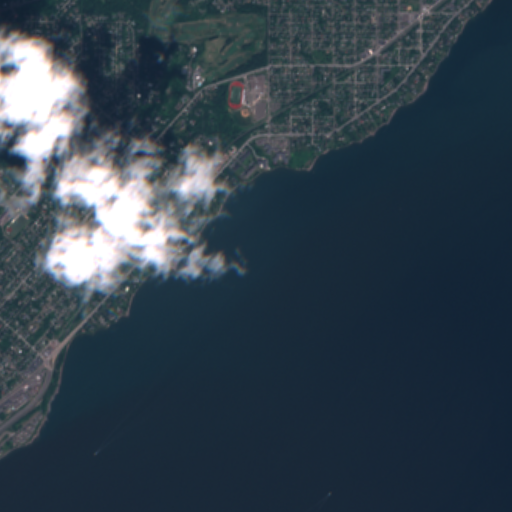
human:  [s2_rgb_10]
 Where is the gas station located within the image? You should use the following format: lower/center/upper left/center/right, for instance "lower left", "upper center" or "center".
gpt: The gas station is located in the lower left of the image.
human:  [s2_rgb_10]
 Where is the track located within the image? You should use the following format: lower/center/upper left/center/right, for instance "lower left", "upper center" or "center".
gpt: The track is located in the upper center of the image.
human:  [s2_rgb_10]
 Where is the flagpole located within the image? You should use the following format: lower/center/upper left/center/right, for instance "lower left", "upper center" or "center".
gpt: The flagpole is located in the upper center of the image.
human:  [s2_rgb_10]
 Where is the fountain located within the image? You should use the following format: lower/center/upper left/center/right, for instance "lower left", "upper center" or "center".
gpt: The fountain is located in the center left of the image.
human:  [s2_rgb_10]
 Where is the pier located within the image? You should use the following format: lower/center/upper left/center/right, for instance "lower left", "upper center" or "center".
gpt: The pier is located in the center of the image.
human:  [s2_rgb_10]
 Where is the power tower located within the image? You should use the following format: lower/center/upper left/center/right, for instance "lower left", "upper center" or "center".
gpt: There is no power tower in the image.